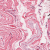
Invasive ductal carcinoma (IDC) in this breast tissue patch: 0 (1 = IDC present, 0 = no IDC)